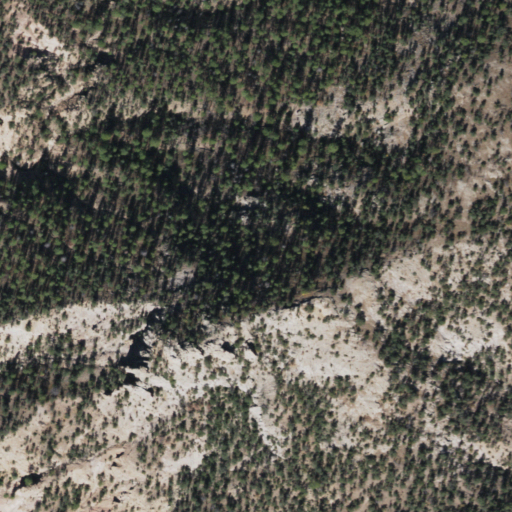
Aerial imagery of mountain in Arizona named White Bluff containing evergreen forest and shrub